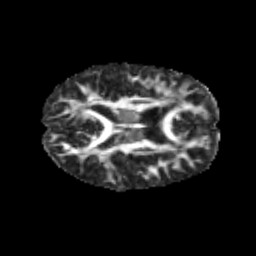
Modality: FA
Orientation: axial
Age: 11
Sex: male
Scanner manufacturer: siemens
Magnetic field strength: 3 T
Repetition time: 3.8 s
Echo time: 0.07 s